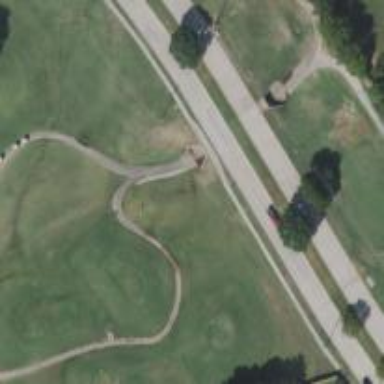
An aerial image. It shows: Well-maintained golf cart path.